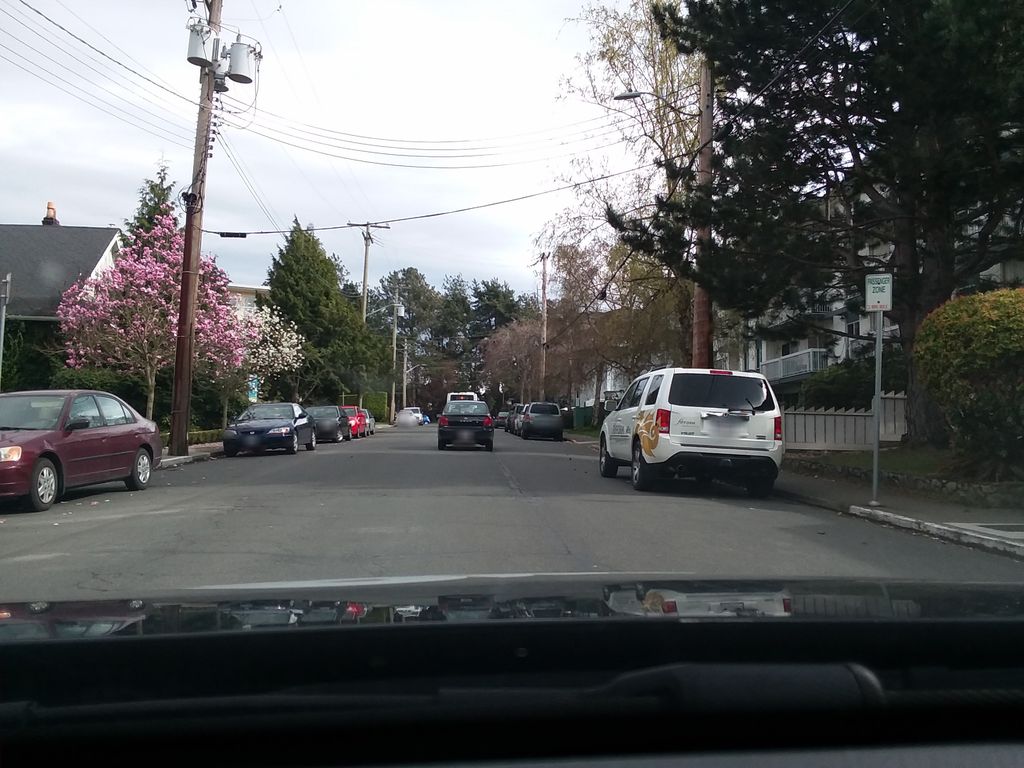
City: victoria